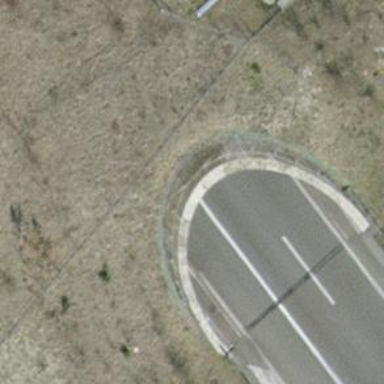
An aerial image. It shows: Tunnel on the asphalt motorway.